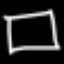
Label: square